Interaction volume radius: 10 \u00c5
Interaction volume height: 20 \u00c5
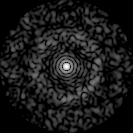
Disorder parameter: 0.835